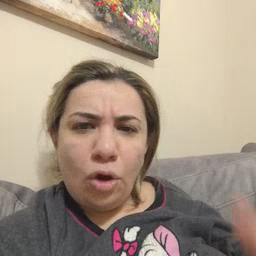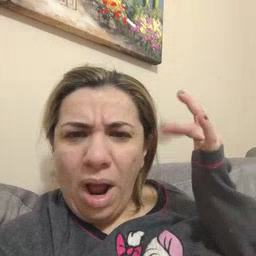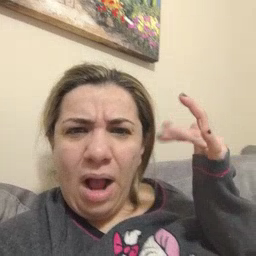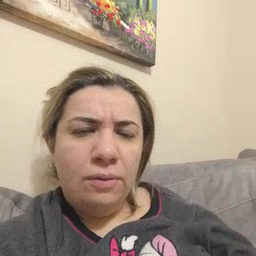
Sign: why